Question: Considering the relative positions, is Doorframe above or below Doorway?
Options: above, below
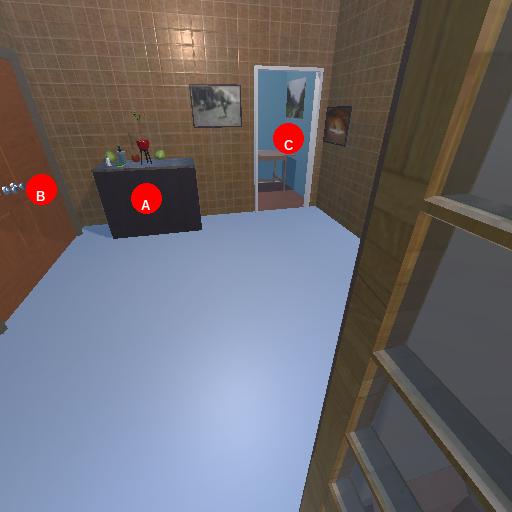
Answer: above